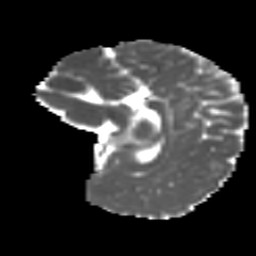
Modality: MD
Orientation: sagittal
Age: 10
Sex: female
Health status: ill
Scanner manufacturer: ge
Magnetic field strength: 3 T
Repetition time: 6.752 s
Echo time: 0.079 s